Interaction volume radius: 10 \u00c5
Interaction volume height: 15 \u00c5
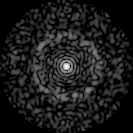
Disorder parameter: 0.8473